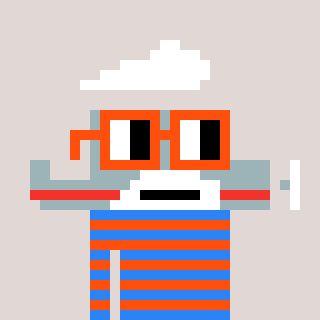
a pixel art character with square orange glasses, a plane-shaped head and a orange-colored body on a warm background